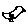
Label: bird